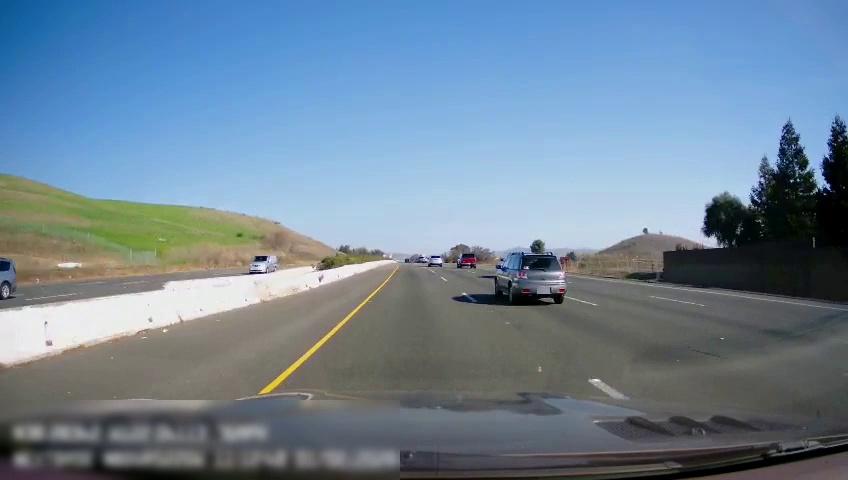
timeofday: Day
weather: Sunny
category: Drivable Space
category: Drivable Space
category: Vehicles | Car
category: Vehicles | SUV
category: Vehicles | SUV
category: Vehicles | Car
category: Vehicles | SUV
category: Lanes | Alternate Lane
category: Lanes | Current Lane
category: Lanes | Current Lane
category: Lanes | Alternate Lane
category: Lanes | Alternate Lane
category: Lanes | Opposite Lane
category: Lanes | Opposite Lane